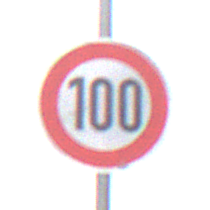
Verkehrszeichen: Geschwindigkeit100
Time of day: Midday
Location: Outdoor (Nature)
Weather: Overcast
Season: NotSpecified
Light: Natural